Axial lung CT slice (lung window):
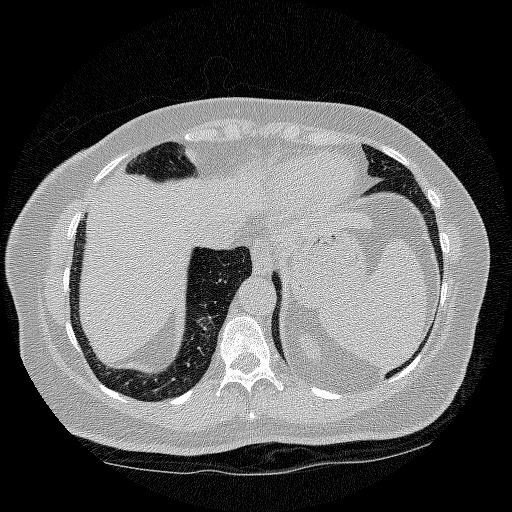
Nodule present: no